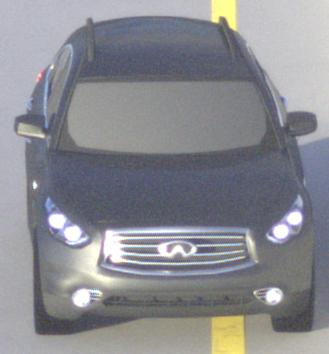
Make: Infiniti
Model: FX 37
Detailed model: FX (S51)
Model produced from: 2012/07
Model produced until: 2013/10
Doors: 5
Color: gray
Road condition: dry road
Daytime: sunrise or sunset
Contrast: high contrast